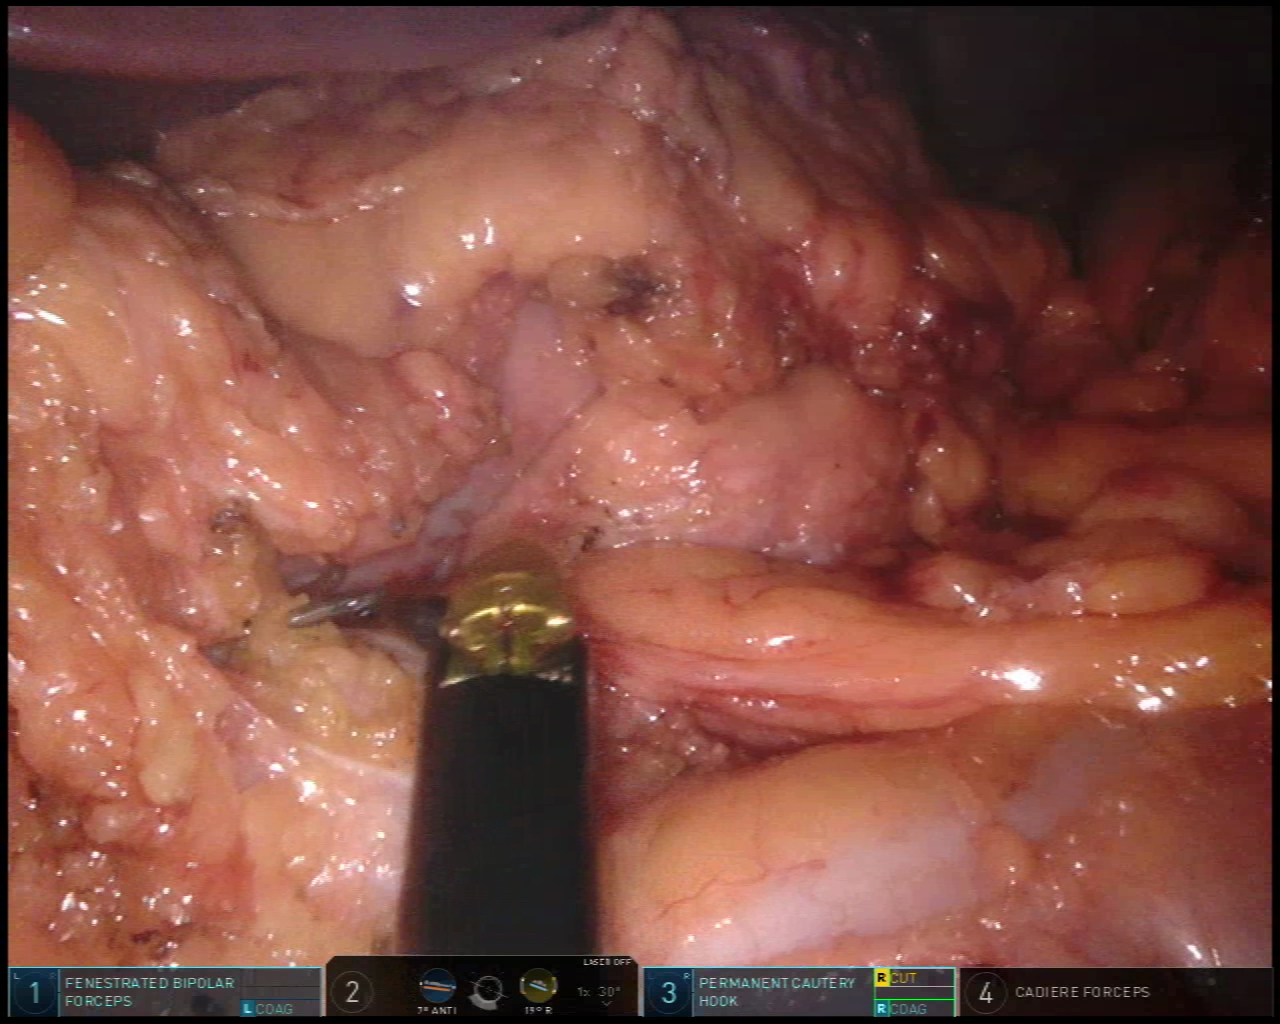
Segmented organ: stomach
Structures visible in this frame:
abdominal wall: yes
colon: yes
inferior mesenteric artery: no
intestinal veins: no
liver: yes
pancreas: yes
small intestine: no
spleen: no
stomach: yes
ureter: no
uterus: no
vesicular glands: no